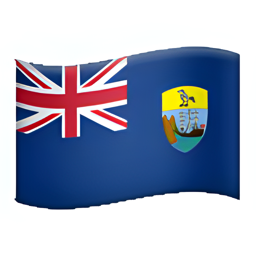
Name: flag for tristan da cunha
Emoji: 🇦🇹
Group: Flags
Sub-group: country-flag